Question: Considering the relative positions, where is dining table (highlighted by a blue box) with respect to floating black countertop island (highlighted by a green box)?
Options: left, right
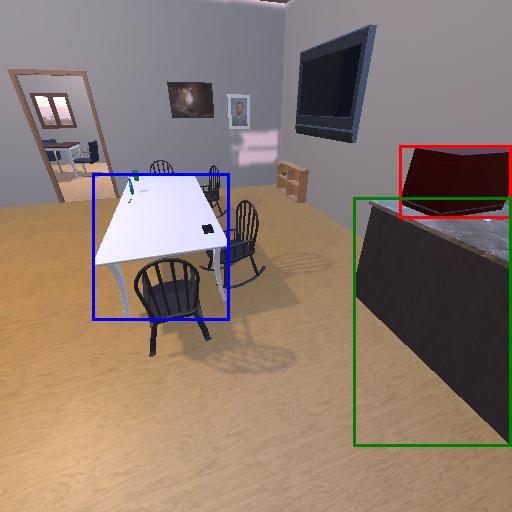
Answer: left